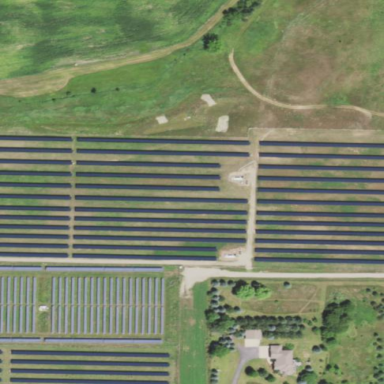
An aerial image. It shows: Solar power plant utilizing photovoltaic technology.